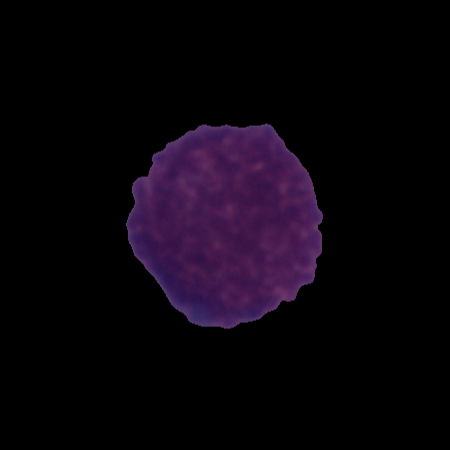
Label: cancer